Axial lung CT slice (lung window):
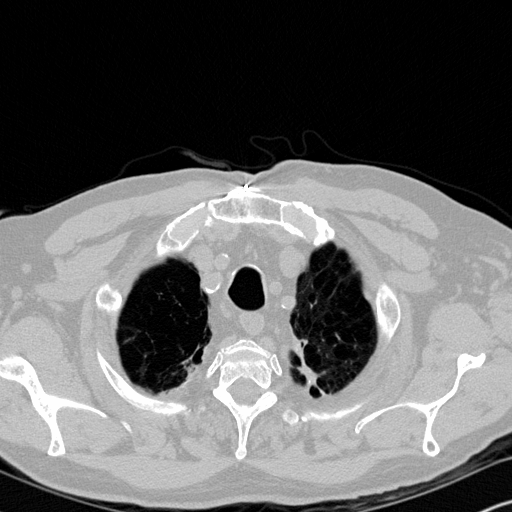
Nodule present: no